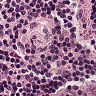
Metastatic tissue present: no